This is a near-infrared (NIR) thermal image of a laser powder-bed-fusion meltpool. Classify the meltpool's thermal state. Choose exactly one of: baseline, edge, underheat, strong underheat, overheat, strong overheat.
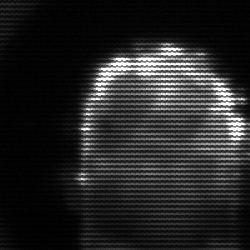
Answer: baseline